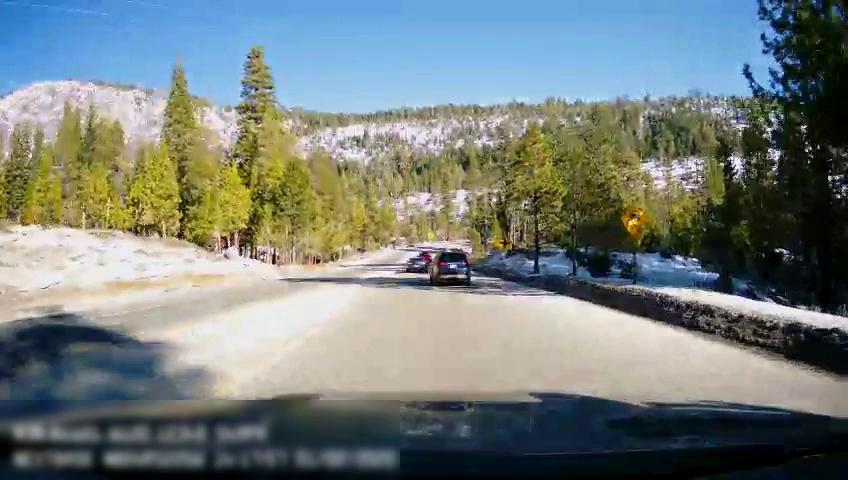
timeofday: Day
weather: Sunny
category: Drivable Space
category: Vehicles | SUV
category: Vehicles | Car
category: Vehicles | Truck
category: Lanes | Current Lane
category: Lanes | Opposite Lane
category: Traffic | Signs
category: Traffic | Signs